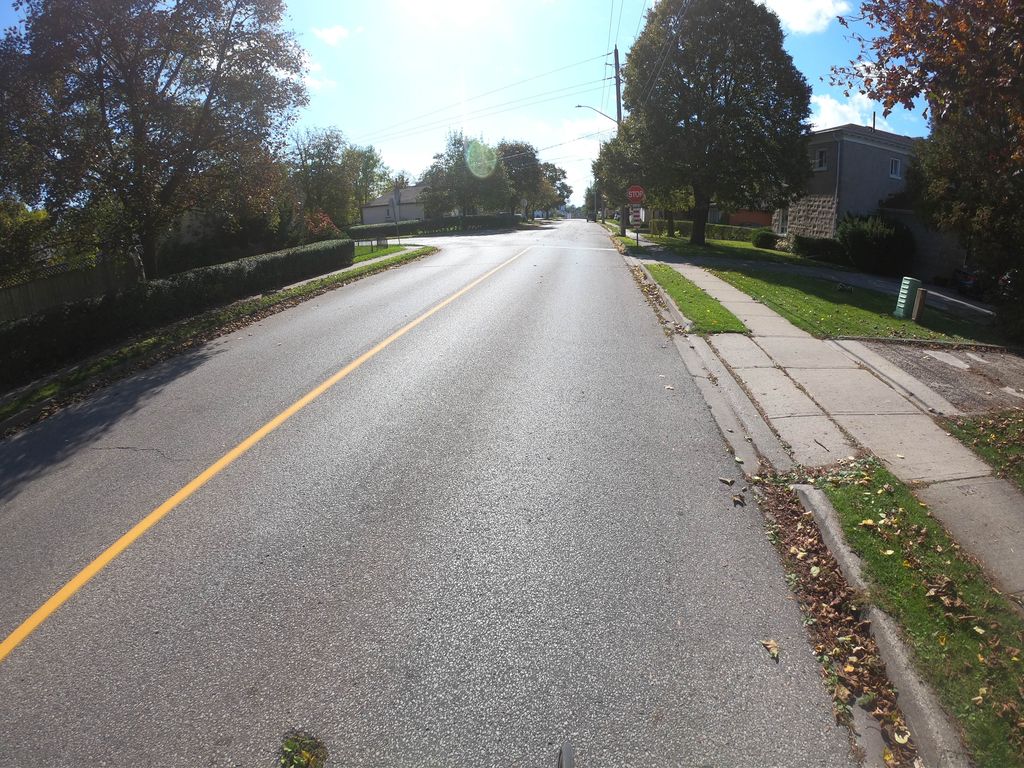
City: kitchener-waterloo